Question: What upload option is available?
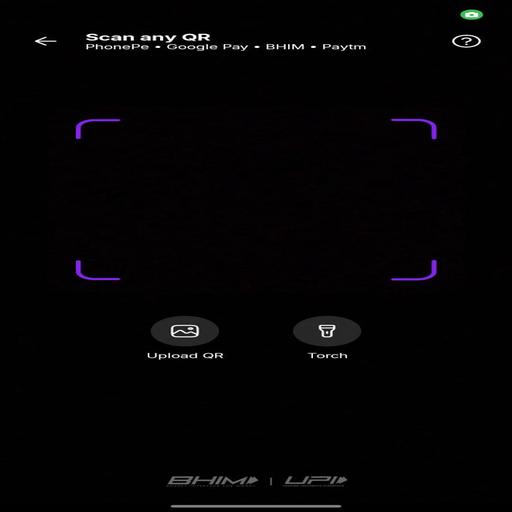
Answer: Upload QR